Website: apple
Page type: customer-info-address
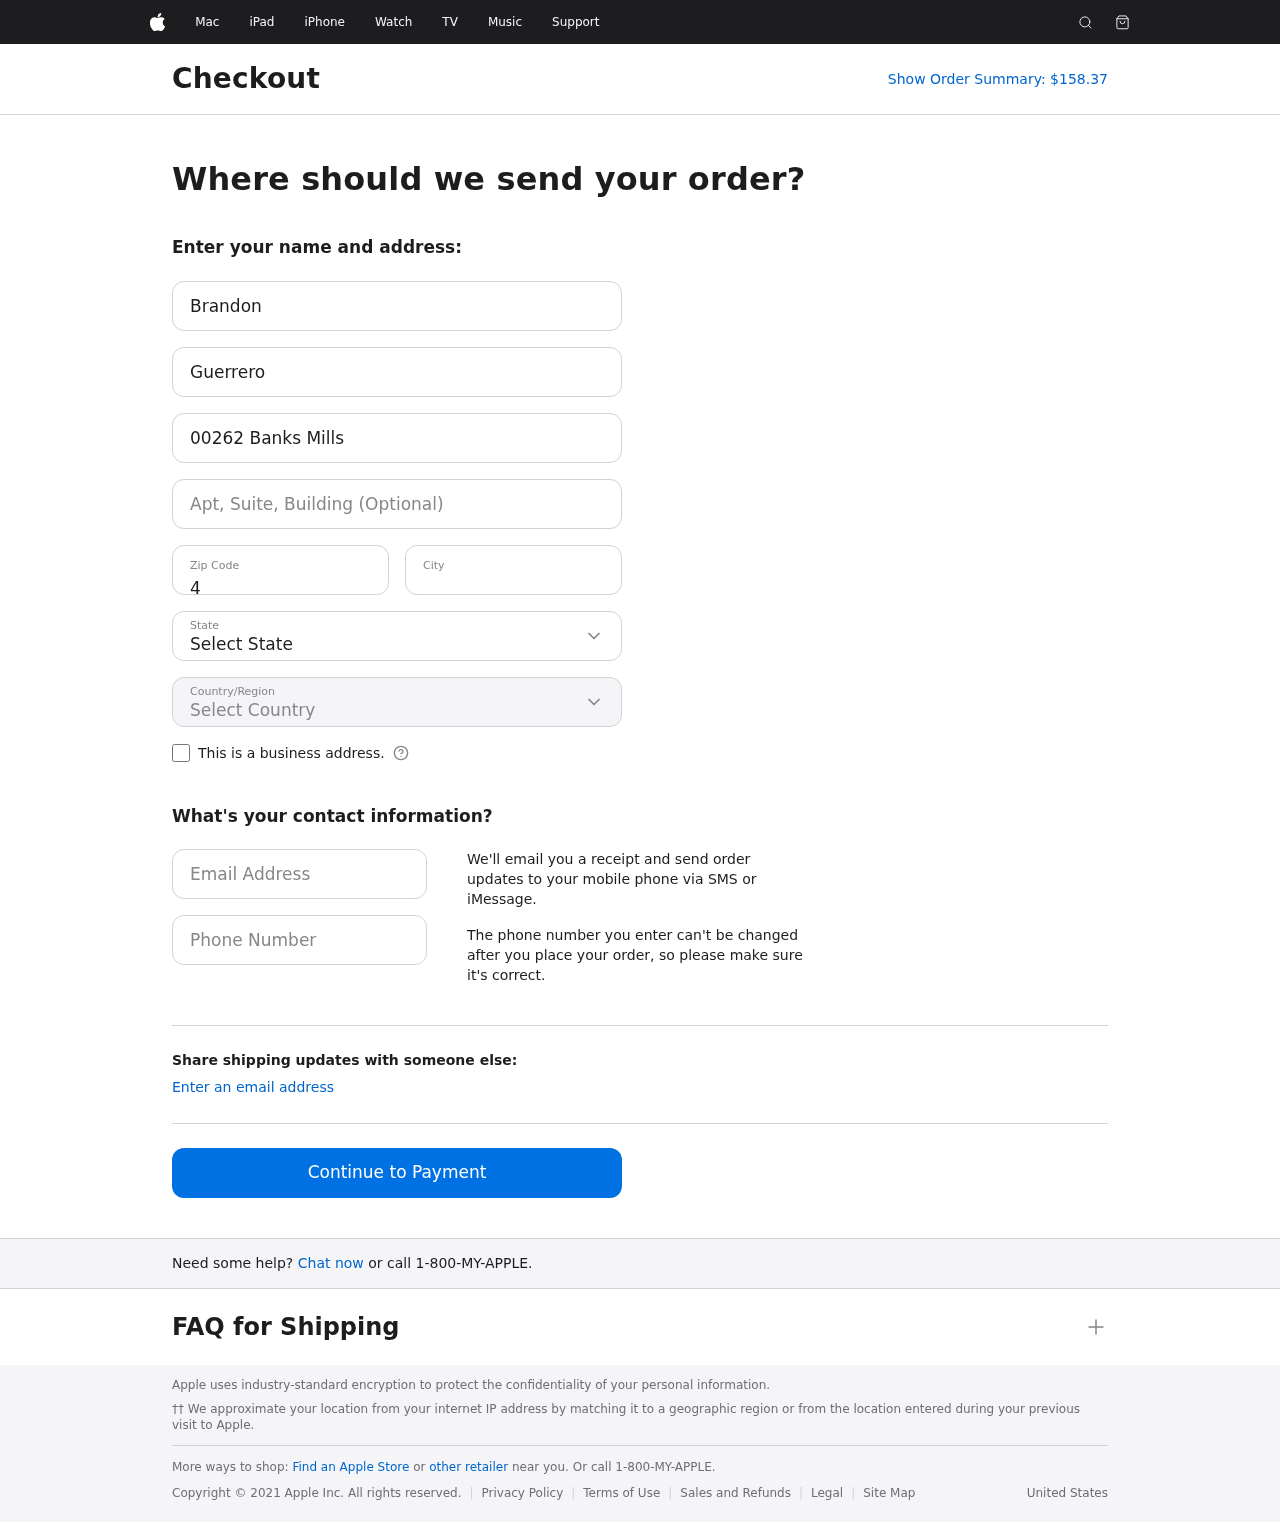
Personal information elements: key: PII_CITY
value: Kellyborough
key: PII_COUNTRY
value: United States
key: PII_EMAIL
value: brandon.guerrero@yahoo.com
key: PII_FIRSTNAME
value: Brandon
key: PII_LASTNAME
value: Guerrero
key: PII_PHONE
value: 6495848668
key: PII_POSTCODE
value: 40897
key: PII_STATE
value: Utah
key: PII_STREET
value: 00262 Banks Mills
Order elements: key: ORDER_TOTAL
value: Show Order Summary: $158.37